Aerial crown-view tile of a tropical tree (Barro Colorado Island, Panama), acquired 20250217:
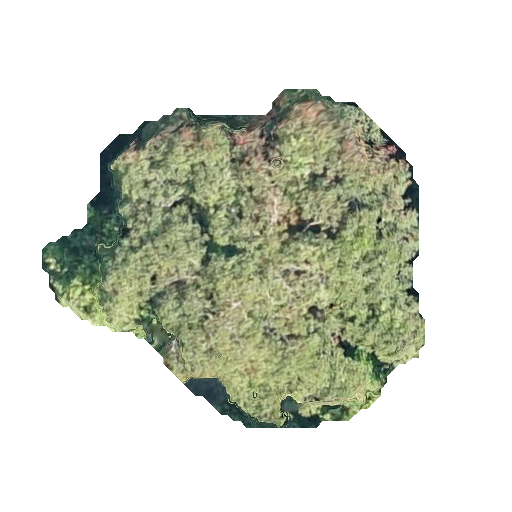
Species: Astronium graveolens
GBIF accepted scientific name: Astronium graveolens
Crown area: 134.015 m²